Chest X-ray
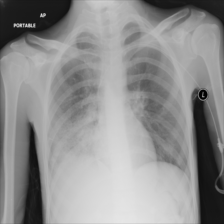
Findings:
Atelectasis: negative
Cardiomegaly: negative
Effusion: negative
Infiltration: positive
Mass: negative
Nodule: negative
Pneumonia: negative
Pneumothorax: negative
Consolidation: negative
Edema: negative
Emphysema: negative
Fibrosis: negative
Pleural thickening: negative
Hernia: negative